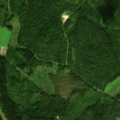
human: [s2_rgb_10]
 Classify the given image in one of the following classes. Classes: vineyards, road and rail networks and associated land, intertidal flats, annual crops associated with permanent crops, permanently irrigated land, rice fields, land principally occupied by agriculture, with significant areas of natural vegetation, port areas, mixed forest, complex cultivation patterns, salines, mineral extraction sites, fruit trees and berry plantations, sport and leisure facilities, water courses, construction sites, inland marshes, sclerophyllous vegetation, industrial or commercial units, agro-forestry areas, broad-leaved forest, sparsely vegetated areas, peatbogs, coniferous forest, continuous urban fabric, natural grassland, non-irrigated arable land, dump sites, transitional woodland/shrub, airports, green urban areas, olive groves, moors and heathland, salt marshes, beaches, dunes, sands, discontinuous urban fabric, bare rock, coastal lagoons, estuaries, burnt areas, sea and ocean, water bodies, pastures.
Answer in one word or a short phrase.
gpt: land principally occupied by agriculture, with significant areas of natural vegetation, coniferous forest, mixed forest